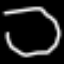
Label: octagon